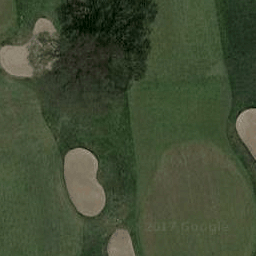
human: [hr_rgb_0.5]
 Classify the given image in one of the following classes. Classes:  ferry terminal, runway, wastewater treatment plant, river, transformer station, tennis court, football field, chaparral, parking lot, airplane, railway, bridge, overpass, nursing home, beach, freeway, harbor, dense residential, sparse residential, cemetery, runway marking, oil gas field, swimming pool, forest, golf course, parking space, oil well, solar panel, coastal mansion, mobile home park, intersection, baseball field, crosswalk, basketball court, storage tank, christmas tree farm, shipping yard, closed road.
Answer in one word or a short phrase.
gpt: golf course